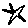
Label: star